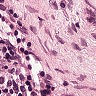
Metastatic tissue present: no